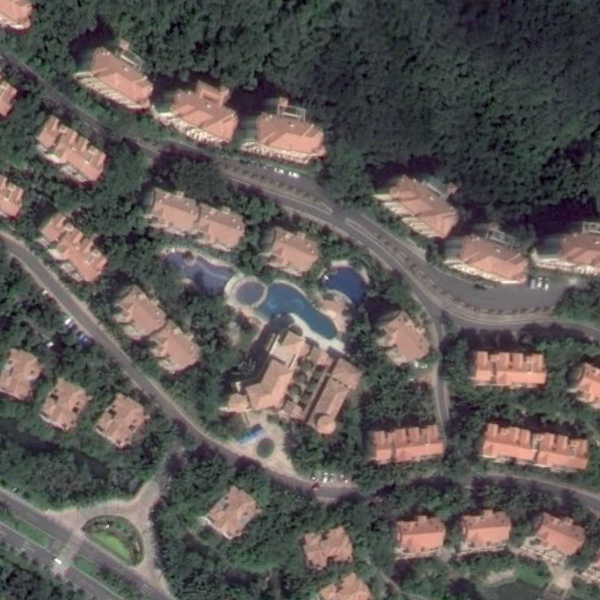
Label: Resort